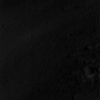
Label: not_dusty